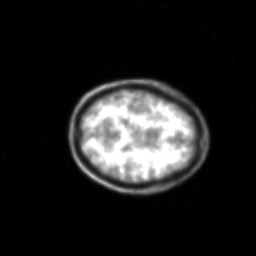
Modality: PET
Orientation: axial
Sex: female
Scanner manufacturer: siemens